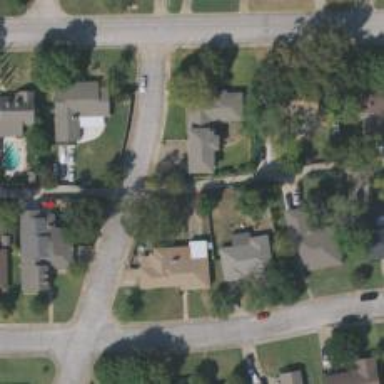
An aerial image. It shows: Alley classified as service road.